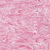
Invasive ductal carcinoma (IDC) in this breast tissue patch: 0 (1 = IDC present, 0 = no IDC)